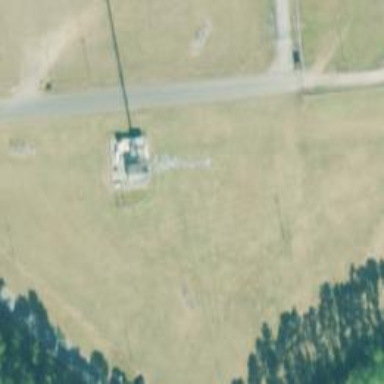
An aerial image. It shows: Mast structure.